Question: I can't understand why my code doesn't work.
First i have this form :

The first area is compulsory && the last three only one is mandatory
So i try this code :
'''
<div class="modal-body">
<div class="filtre"></div>
<h5>Ajouter votre filtre</h5>
<p>Nom du filtre
<input type="text" class="span12" name="nomFiltre" id="nomFiltre">
</p>
<p>De :</p>
<input type="text" class="span12" name="provenanceFiltre" id="provenanceFiltre">
<p>A :</p>
<input type="text" class="span12" name="destinataireFiltre" id ="destinataireFiltre">
<p>Objet : </p>
<input type="text" class="span12" name="objetFiltre" id="objetFiltre">
</div>
'''
And this JavaScript :
'''
<script type="text/javascript">
$(function(){
$("#filtreVerif").click( function(){
if($("#nomFiltre").val().length < 1 && $("#provenanceFiltre").val().length < 1 || $("#destinataireFiltre").val().length < 1 || $("#objetFiltre").val().length < 1){
$('<div class="alert alert-error hide"><h4 class="alert-heading">Erreur !</h4>Vous devez entrer un titre est remplire au moins un des criteres !</div>').appendTo('.filtre').show("slow").delay(4000).hide("slow");
return false;
}
});
});
</script>
'''
My problem is when i click next :
- -
I want if one of the three fields is not empty mandatory then i return false.
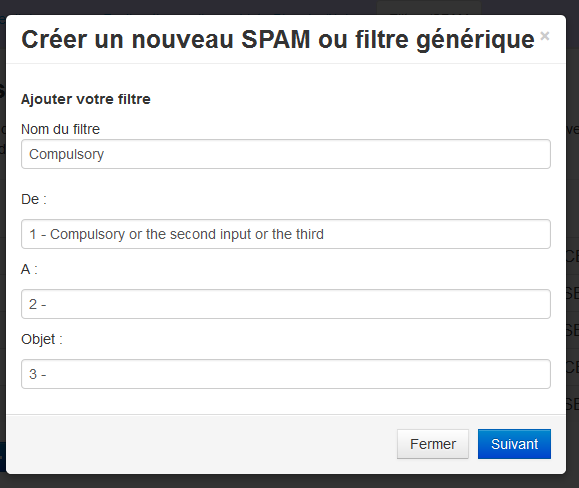
Answer: You need to put your ||'s in a separate set of parentheses
The way you have it now returns true if 1 and 2 are true, if 3 is true, or if 4 is true.
Sorry, I was going the other way. You have to switch the ||'s and &&'s. It should be:
'''
if($("#nomFiltre").val().length < 1 || ($("#provenanceFiltre").val().length < 1 && $("#destinataireFiltre").val().length < 1 && $("#objetFiltre").val().length < 1))
'''